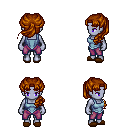
a pixel art fantasy rpg character, female body template, dark elf, purple skin, blue vest, magenta pants, brunette princess hairstyle, brown slippers, four views (front, back, left, right), 2x2 character sprite sheet, small pixel art, hard edges, no anti-aliasing